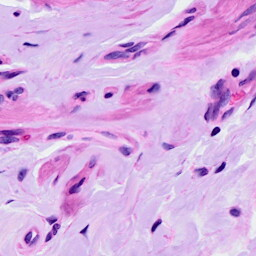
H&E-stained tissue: Ovarian